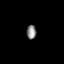
Tissue: lung
Cell type: Fibroblasts
Senescence score: 0.5512
Nuclear area (px): 130
Mean DAPI intensity: 139.415